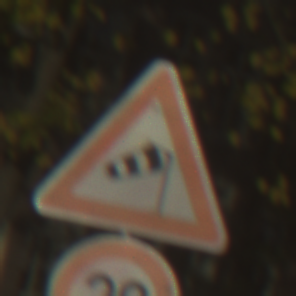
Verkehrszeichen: SeitenwindVonRechts
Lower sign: Geschwindigkeit20
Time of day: SunriseSunset
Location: Outdoor (Urban)
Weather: PartlyCloudy
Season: Autumn
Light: Natural